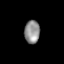
Tissue: lung
Cell type: T cells
Senescence score: 0.1937
Nuclear area (px): 347
Mean DAPI intensity: 143.657